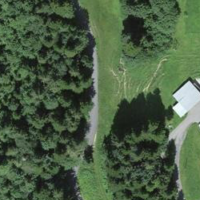
EUNIS habitat code: 44
Species observed at this site:
Angelica sylvestris